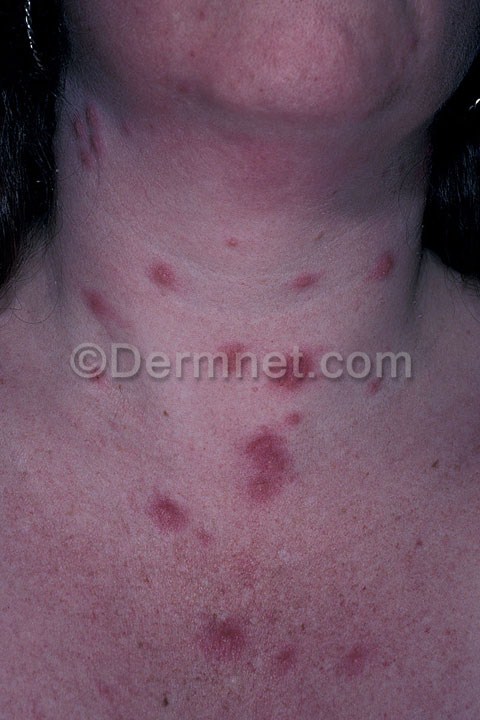
Disease: Vasculitis Photos